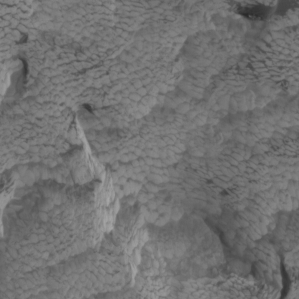
Label: non_frost